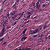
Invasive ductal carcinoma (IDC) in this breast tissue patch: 1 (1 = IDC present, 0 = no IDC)